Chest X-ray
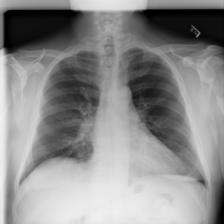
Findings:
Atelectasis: negative
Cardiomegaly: negative
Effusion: negative
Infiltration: negative
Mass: negative
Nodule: negative
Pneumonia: negative
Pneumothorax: negative
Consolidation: negative
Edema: negative
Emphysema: negative
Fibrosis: negative
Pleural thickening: negative
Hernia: negative